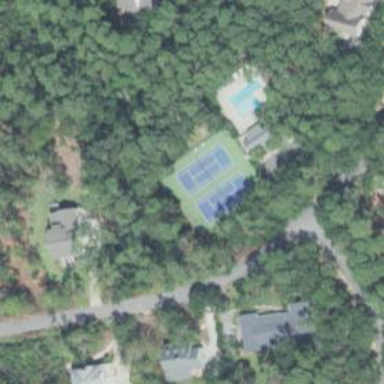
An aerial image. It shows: Tennis court in leisure pitch.